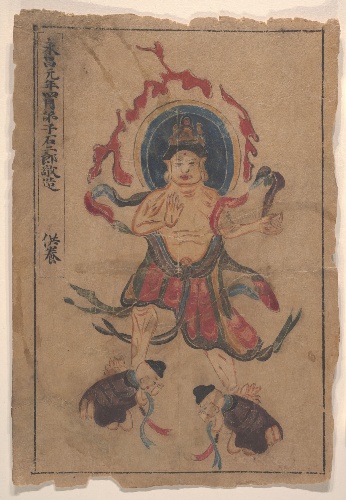
Title: 唐(?)　佚名　佛畫八幅　散頁|Eight Buddhist Paintings
Artist: Unidentified artist
Object type: Paintings
Classification: Paintings
Medium: Eight leaves; ink and color on paper
Culture: China
Period: Tang dynasty (618–907) (?)
Dimensions: Image (a): 10 3/4 x 7 1/2 in. (27.3 x 19.1 cm)
Image (b): 30 x 21 in. (76.2 x 53.3 cm); Framed (b): 35 × 25 3/4 in. (88.9 × 65.4 cm)
Image (c): 7 1/4 x 5 1/2 in. (18.4 x 14 cm)
Image (d): 10 3/16 x 7 7/8 in. (25.9 x 20 cm)
Image (e): 12 3/4 x 8 5/16 in. (32.4 x 21.1 cm)
Image (f): 13 7/8 x 10 3/4 in. (35.2 x 27.3 cm)
Image (g): 10 7/8 x 7 1/2 in. (27.6 x 19.1 cm)
Image (h): 13 1/8 x 11 1/2 in. (33.3 x 29.2 cm)
Department: Asian Art
Credit line: From the Collection of A. W. Bahr, Purchase, Fletcher Fund, 1947
Accession year: 1947
Repository: Metropolitan Museum of Art, New York, NY
Tags: Men|Buddhism